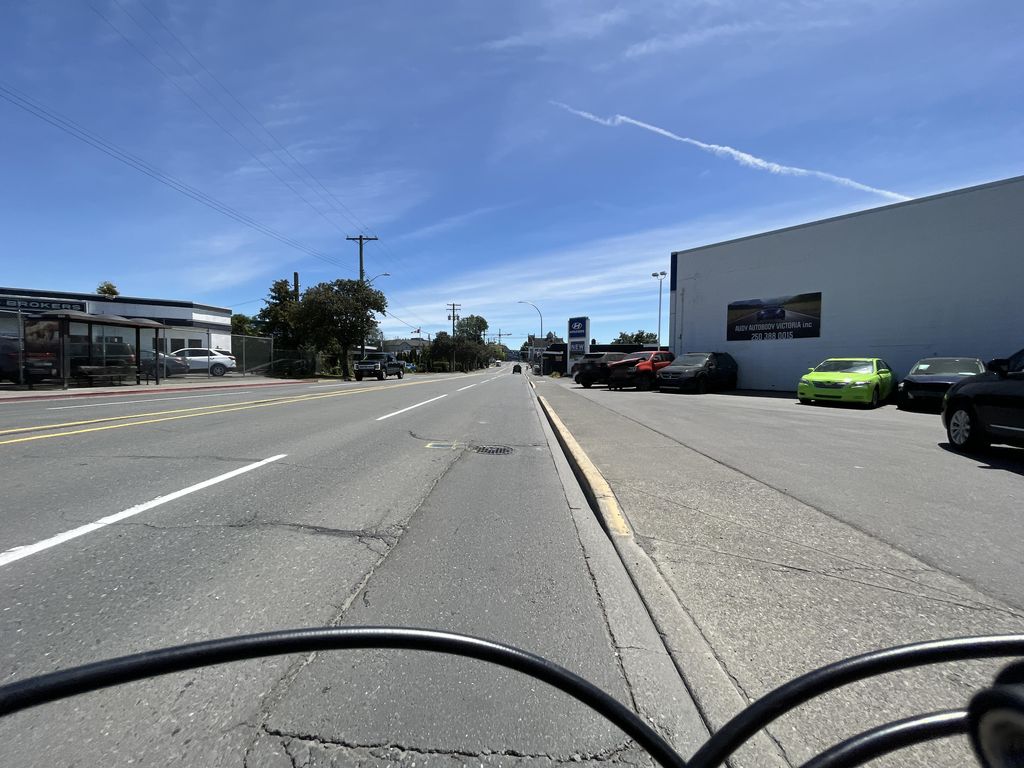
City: victoria